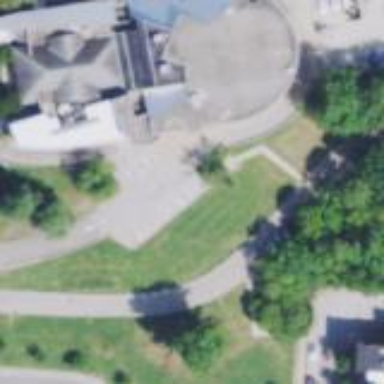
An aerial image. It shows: Theater building.